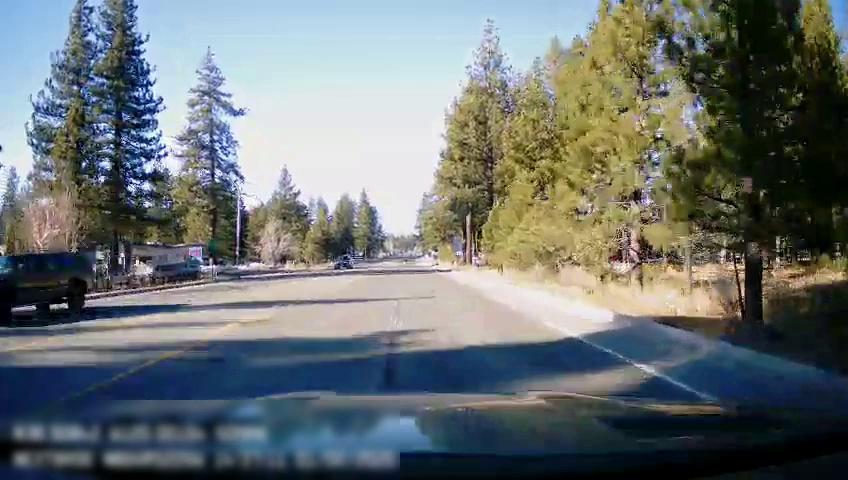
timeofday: Day
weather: Sunny
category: Drivable Space
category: Vehicles | SUV
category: Vehicles | SUV
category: Lanes | Opposite Lane
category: Lanes | Current Lane
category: Lanes | Current Lane